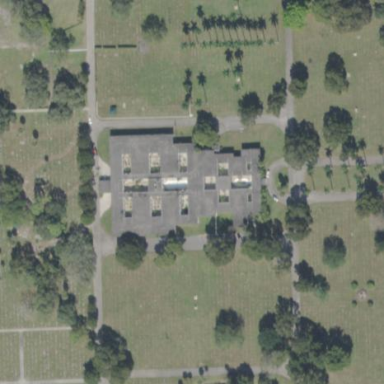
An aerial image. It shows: Cemetery.